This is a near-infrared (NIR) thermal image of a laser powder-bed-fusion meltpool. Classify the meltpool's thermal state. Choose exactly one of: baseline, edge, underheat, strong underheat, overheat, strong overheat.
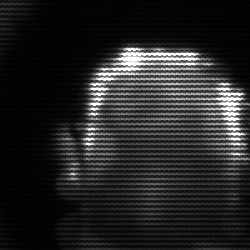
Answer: baseline